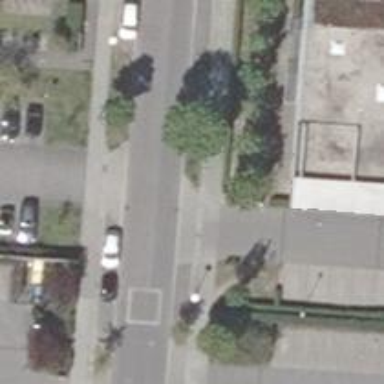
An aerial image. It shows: Residential road with asphalt surface. It has separate sidewalks on both sides and parallel parking lanes on both sides along the street side.